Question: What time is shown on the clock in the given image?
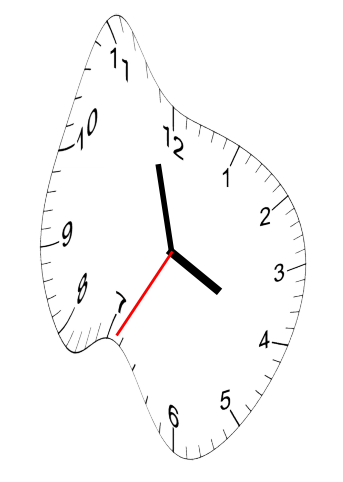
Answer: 03:57:35